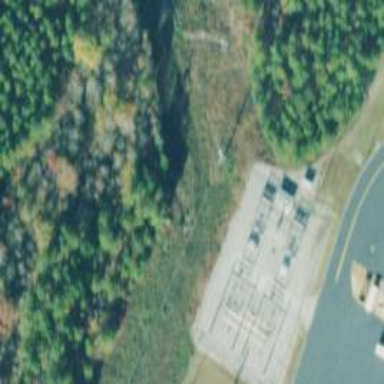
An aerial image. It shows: Industrial power substation surrounded by fence.